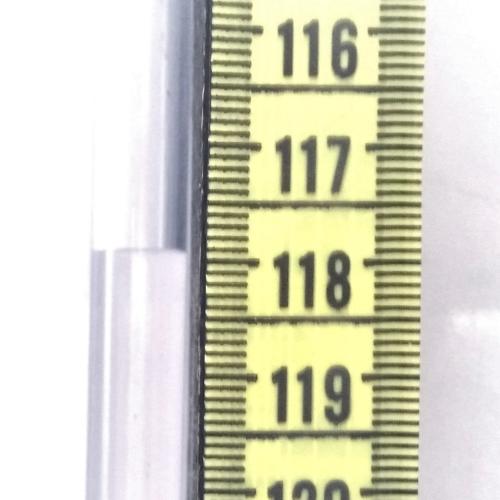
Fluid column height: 117.9 cm